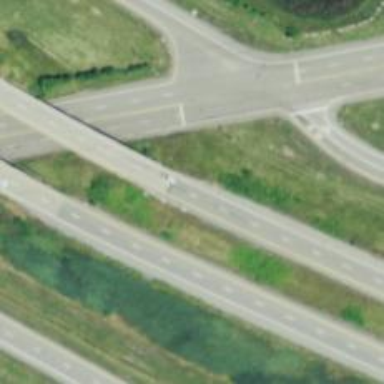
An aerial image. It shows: Motorway with asphalt surface and embankment.